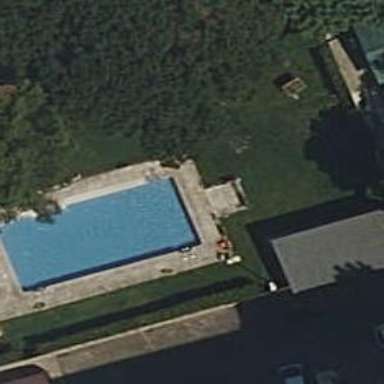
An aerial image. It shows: Swimming pool located in leisure land.